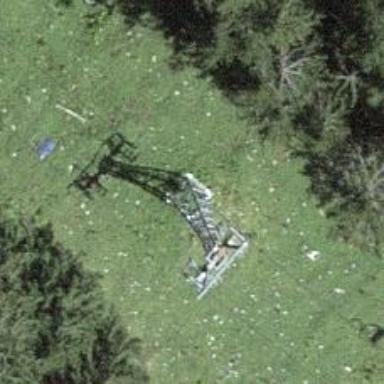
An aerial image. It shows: Pylon used for aerialway.